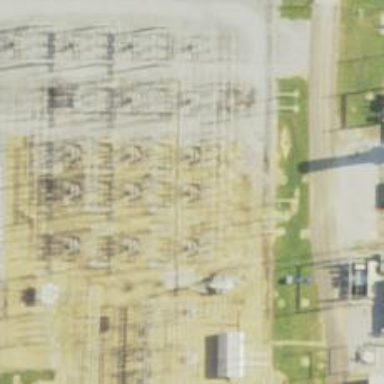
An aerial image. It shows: Switch for power supply.